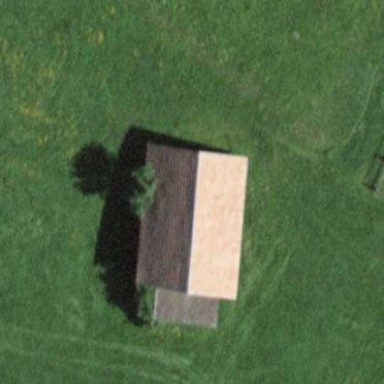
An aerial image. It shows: Rural barn.